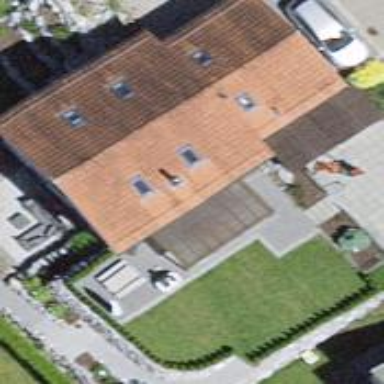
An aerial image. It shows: Simple and straightforward house.